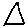
Label: triangle